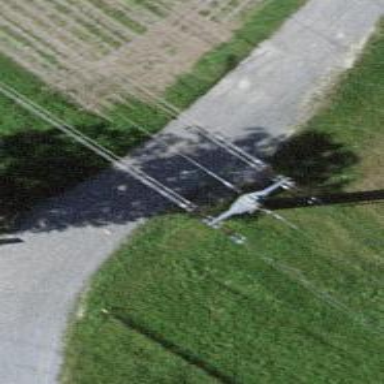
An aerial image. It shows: Power line in the image.